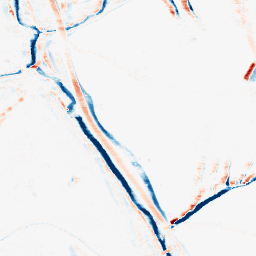
Category: morphological
Decomposition family: morphological_rect
Decomposition parameters: operation: average
width: 10
height: 3
Upsampling method: regularized
Upsampling parameters: scale: 2
lambda_reg: 0.001
Upsampling scale: 2